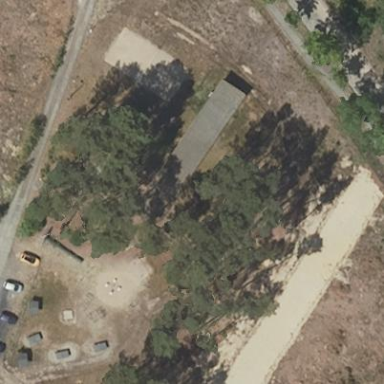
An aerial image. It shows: Shed building.